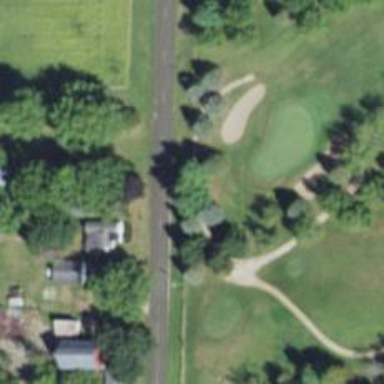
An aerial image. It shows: Path used for both walking and golf.